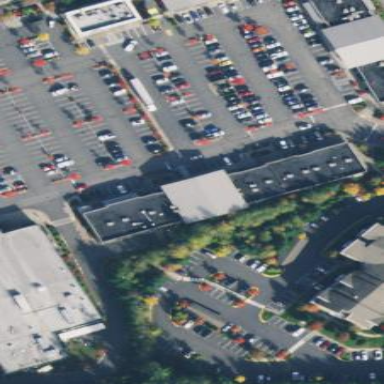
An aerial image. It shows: Commercial building.